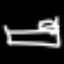
Label: bed